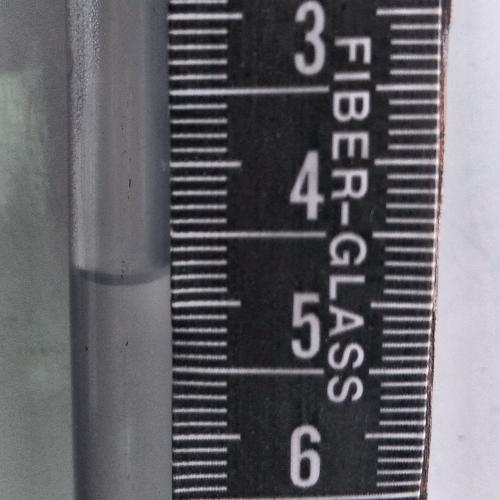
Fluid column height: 4.8 cm